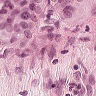
Metastatic tissue present: yes